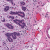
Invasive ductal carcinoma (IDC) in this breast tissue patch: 0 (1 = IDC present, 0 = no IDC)